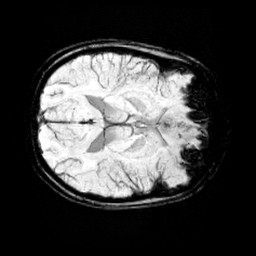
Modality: minIP
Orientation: axial
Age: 12
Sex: female
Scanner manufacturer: siemens
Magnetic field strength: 3 T
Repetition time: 0.027 s
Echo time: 0.02 s